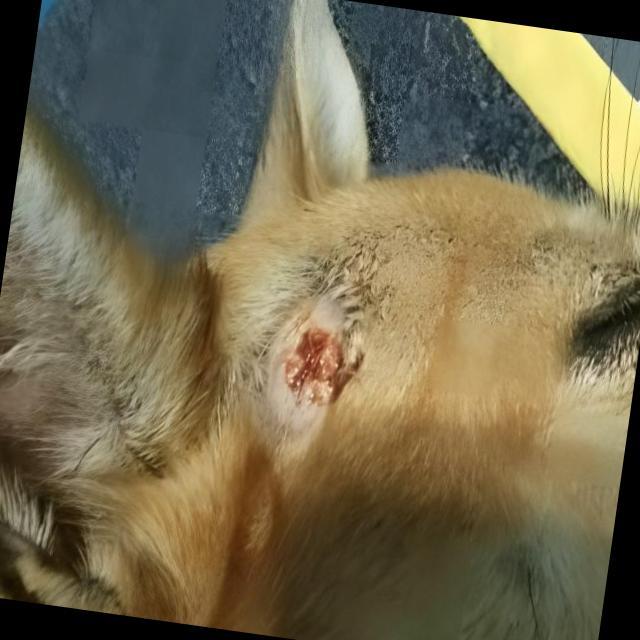
Canine dermatitis — inflammation of the skin presenting with erythema, pruritus, papules, and excoriation. May be allergic, contact, or atopic in origin.